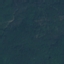
Land use / land cover: Forest